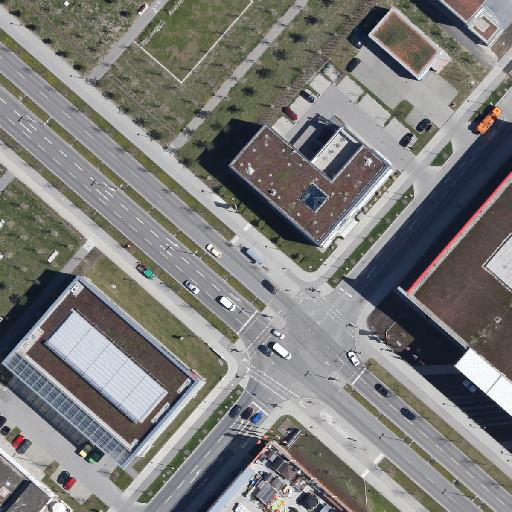
Referring expression: bikeway along with tree